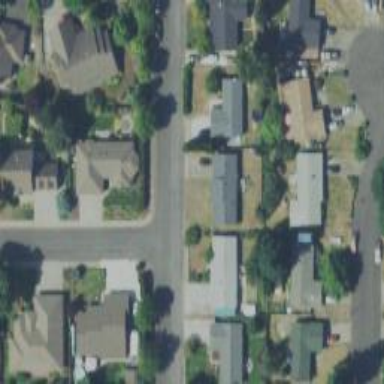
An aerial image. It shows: Residential road with sidewalk on the left.